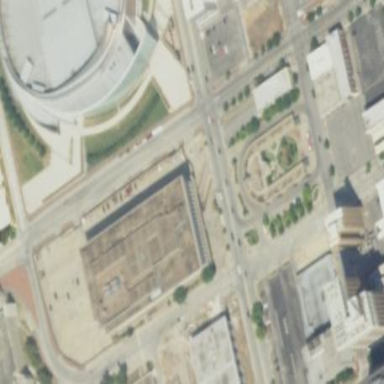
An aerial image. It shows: Courthouse building.